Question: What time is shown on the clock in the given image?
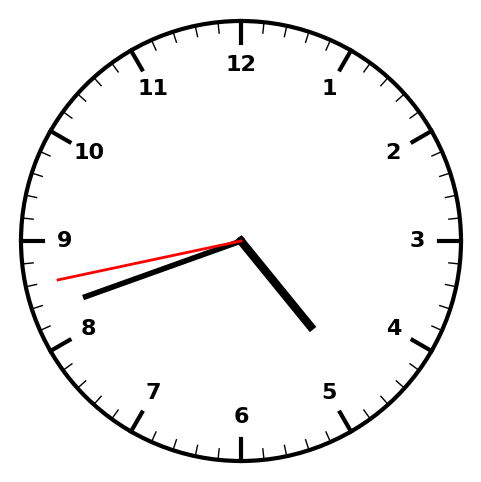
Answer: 04:41:43